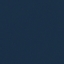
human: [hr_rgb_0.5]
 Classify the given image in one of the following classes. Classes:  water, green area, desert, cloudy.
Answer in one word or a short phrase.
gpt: water